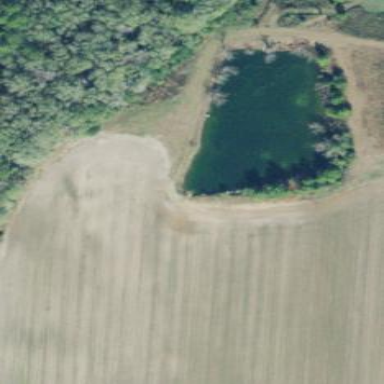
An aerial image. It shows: Pond surrounded by natural water.